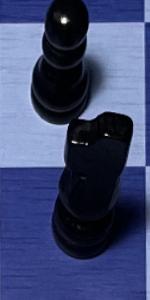
Label: Knight_Black